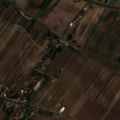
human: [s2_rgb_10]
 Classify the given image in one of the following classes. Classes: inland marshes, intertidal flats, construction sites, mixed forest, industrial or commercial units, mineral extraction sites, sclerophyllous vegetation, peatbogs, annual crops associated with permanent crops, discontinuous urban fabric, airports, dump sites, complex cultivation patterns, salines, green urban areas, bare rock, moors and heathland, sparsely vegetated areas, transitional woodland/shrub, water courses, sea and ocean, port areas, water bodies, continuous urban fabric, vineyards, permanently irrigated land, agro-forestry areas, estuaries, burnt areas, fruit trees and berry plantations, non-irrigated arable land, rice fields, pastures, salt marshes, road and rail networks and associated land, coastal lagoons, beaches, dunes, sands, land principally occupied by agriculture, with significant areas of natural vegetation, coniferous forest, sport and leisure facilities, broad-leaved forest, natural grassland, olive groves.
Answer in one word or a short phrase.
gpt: discontinuous urban fabric, non-irrigated arable land